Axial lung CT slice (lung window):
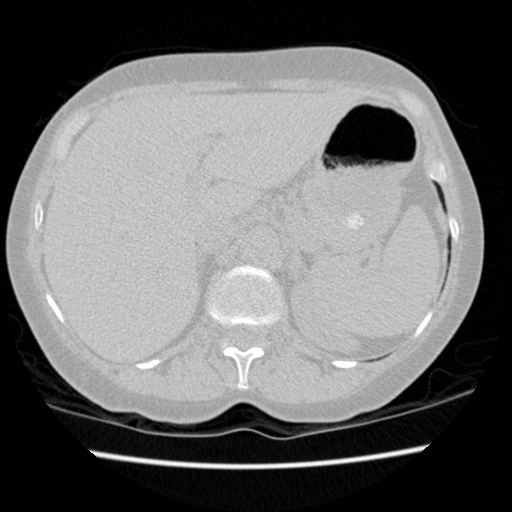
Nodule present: no